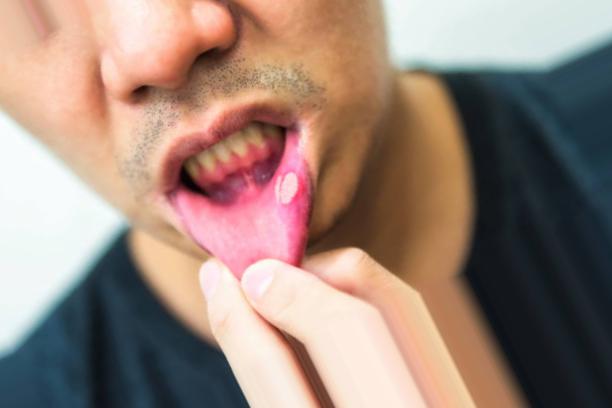
Condition: Mouth Ulcer